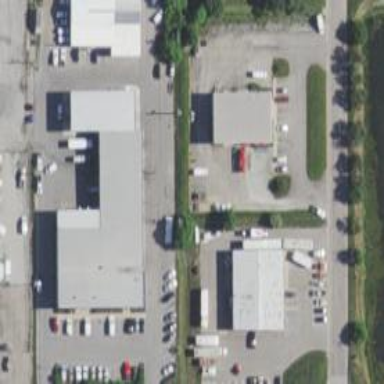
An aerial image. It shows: Commercial area.